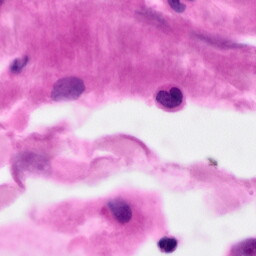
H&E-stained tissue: Pancreatic